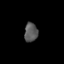
Tissue: skin
Cell type: Epithelial cells
Senescence score: 0.2692
Nuclear area (px): 249
Mean DAPI intensity: 88.936